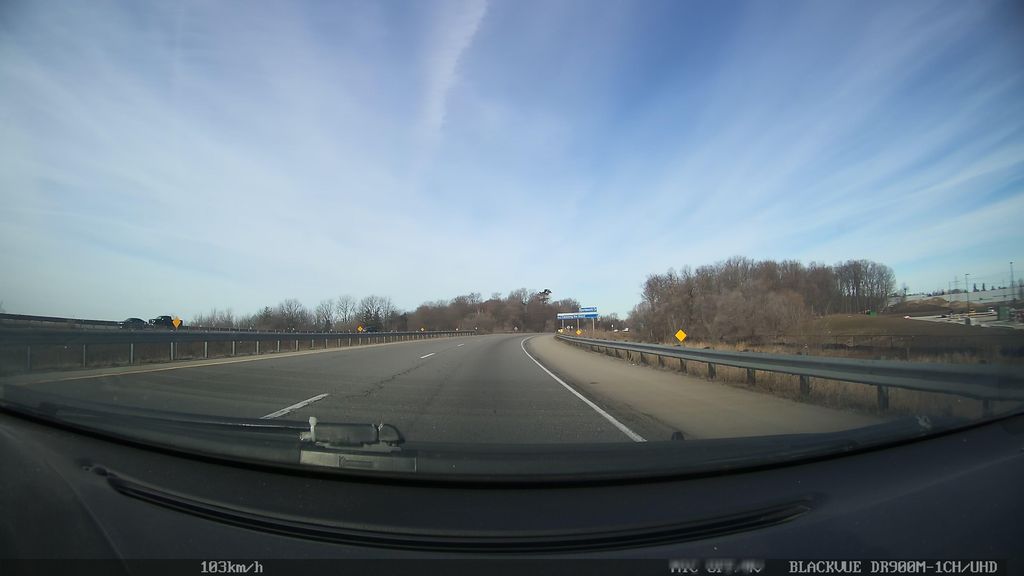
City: kitchener-waterloo